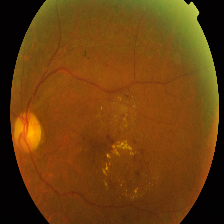
Diabetic retinopathy grade: Proliferative DR